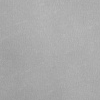
Atmospheric dust classification: dusty